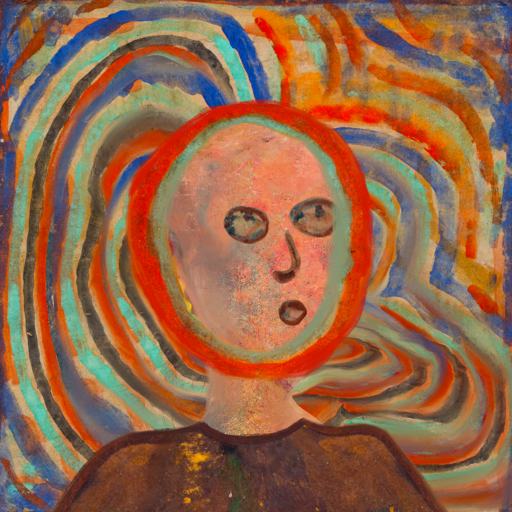
Background: Sisters, Head And Neck Side: Irani, Face Side: Orphan, Bust: Comrade, Hair Side: Sisters, Head Accessory: Blank, Second Necklace: Blank, Necklace: Blank, Baby: Blank